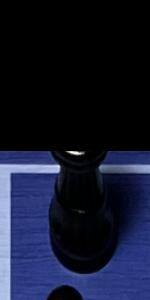
Label: Queen_Black